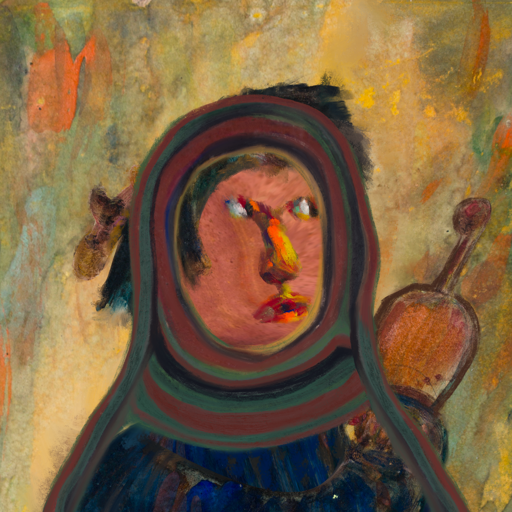
Background: Comrade, Head And Neck Side: Mother_And_Son_Mother, Face Side: An_Impression, Bust: Pipe, Hair Side: Pipe, Head Accessory: After_Raid_Scarf, Second Necklace: Blank, Necklace: Blank, Baby: Blank